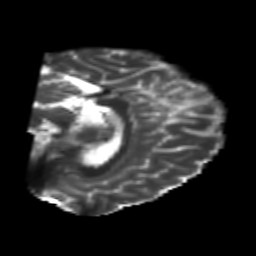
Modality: T2w
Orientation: sagittal
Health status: healthy
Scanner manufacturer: philips
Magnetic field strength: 3 T
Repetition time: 6.964 s
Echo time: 0.092 s